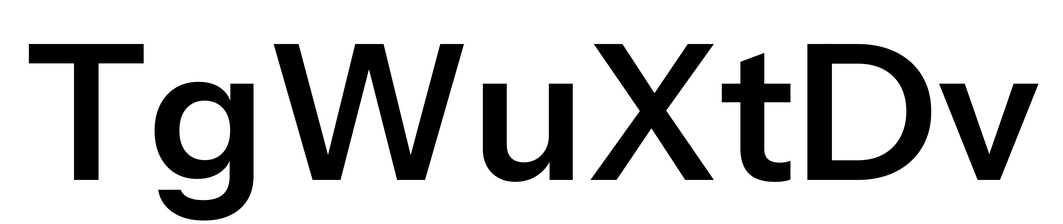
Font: InstrumentSans_SemiBold